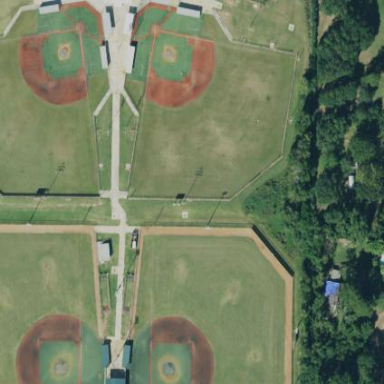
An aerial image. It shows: Baseball pitch for leisure land activities.